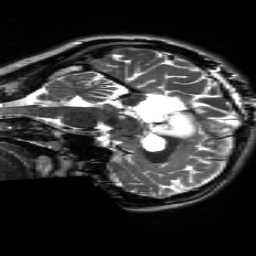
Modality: T2w
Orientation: sagittal
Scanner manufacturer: siemens
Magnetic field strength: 3 T
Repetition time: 7.29 s
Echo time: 0.095 s